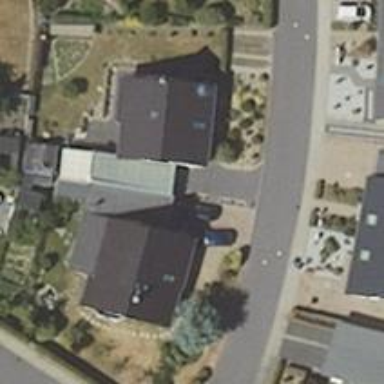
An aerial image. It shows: Driveway.